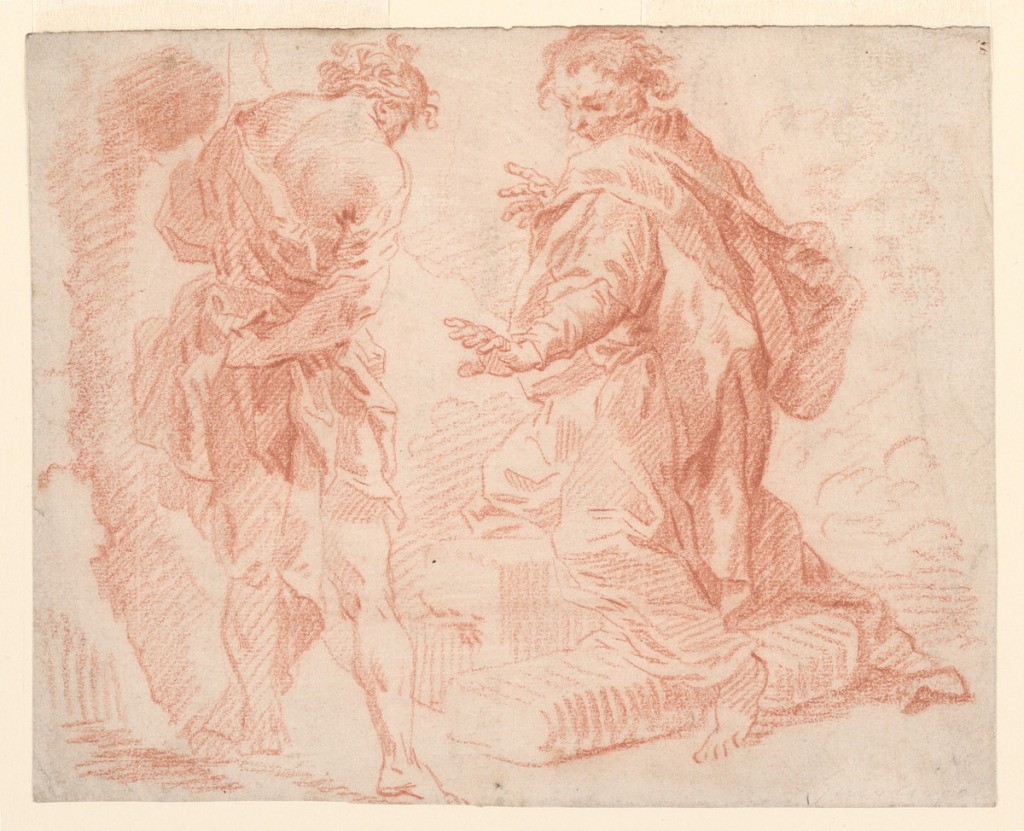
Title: Standing and Kneeking Figures
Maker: Giovanni Paolo Panini, Italian, 1691 - 1765
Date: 1735-1740
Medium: Red chalk on white paper, laid down
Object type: Drawing
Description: A standing semi-drapped male figure is seen from the back, facing slightly right. A heavily draped figure kneels on a block of masonry, seen, from the left side, gesturing with both hands, and his head turned to the left.